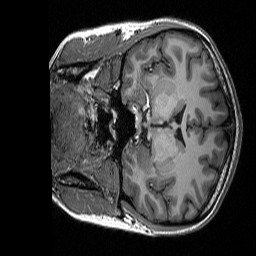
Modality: T1w
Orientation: coronal
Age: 25
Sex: female
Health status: healthy
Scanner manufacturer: siemens
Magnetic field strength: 3 T
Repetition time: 2.3 s
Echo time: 0.00298 s